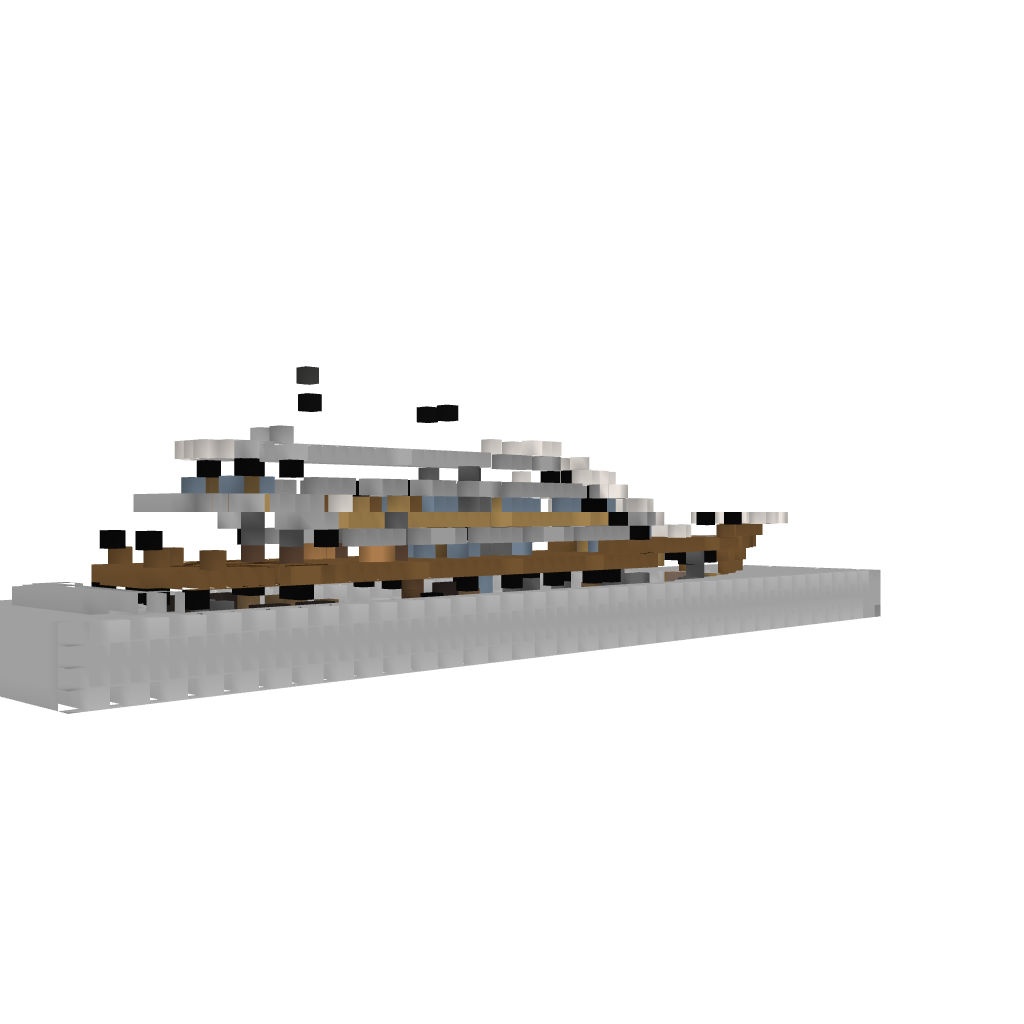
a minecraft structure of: Beautiful Yacht!